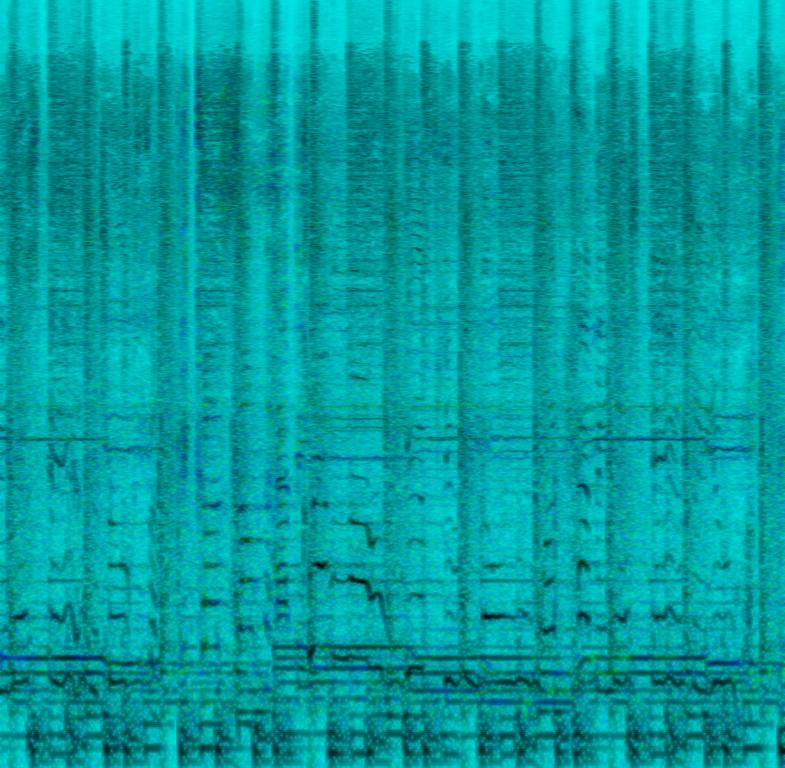
The Pop song features a passionate male vocal, alongside wide harmonizing background vocals, singing over clapping, shimmering cymbals, groovy bass and soft kick hits. It sounds addictive, happy and joyful.